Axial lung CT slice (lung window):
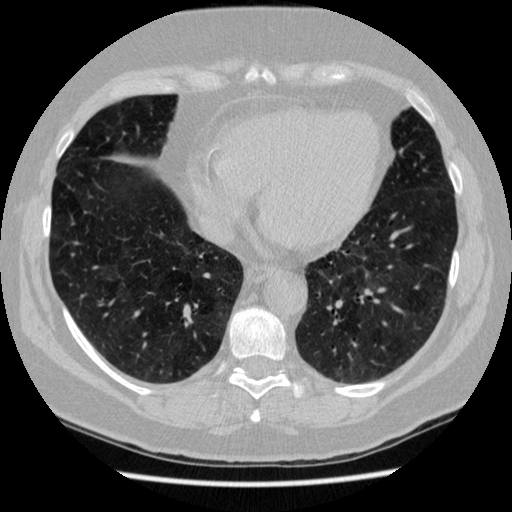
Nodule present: no